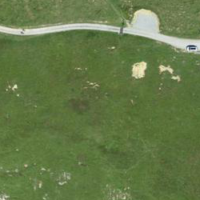
EUNIS habitat code: 26
Species observed at this site:
Silene acaulis